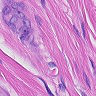
Metastatic tissue present: yes